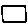
Label: square